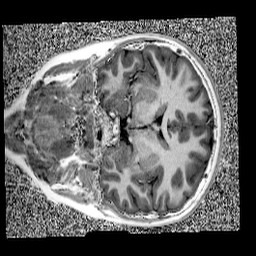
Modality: UNIT1
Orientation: coronal
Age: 9
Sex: female
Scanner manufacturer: siemens
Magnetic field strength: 3 T
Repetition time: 4 s
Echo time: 0.00303 s